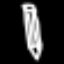
Label: pencil